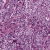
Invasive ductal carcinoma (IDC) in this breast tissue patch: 0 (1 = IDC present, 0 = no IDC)